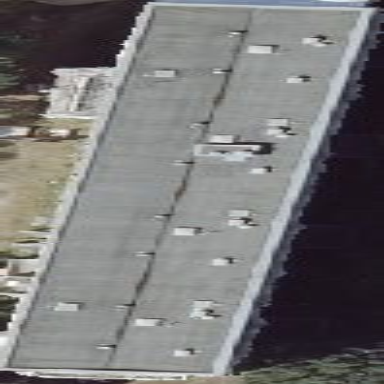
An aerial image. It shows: Grey flat roof made of tar paper on apartment building.